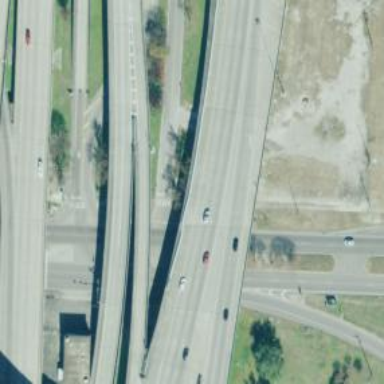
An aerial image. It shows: Bridge on motorway link.